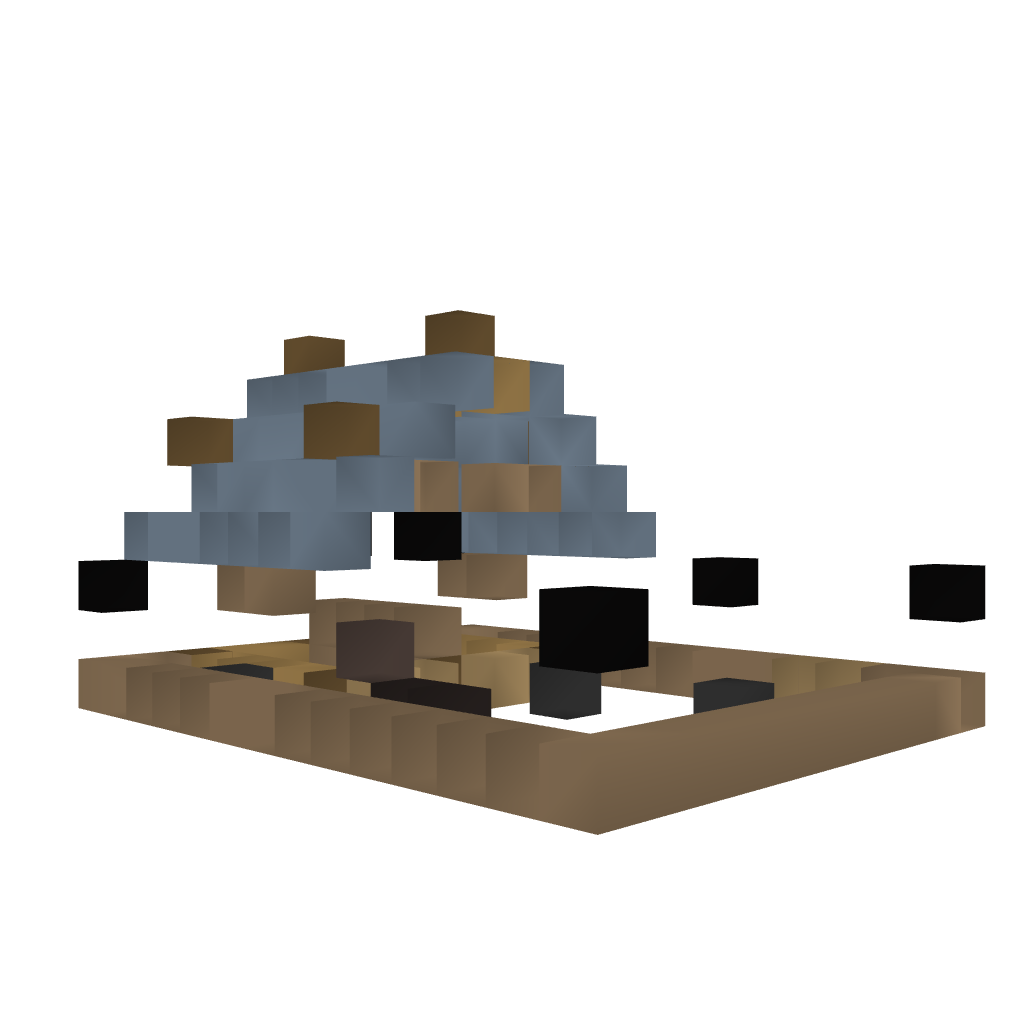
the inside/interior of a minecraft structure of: Horse Stables